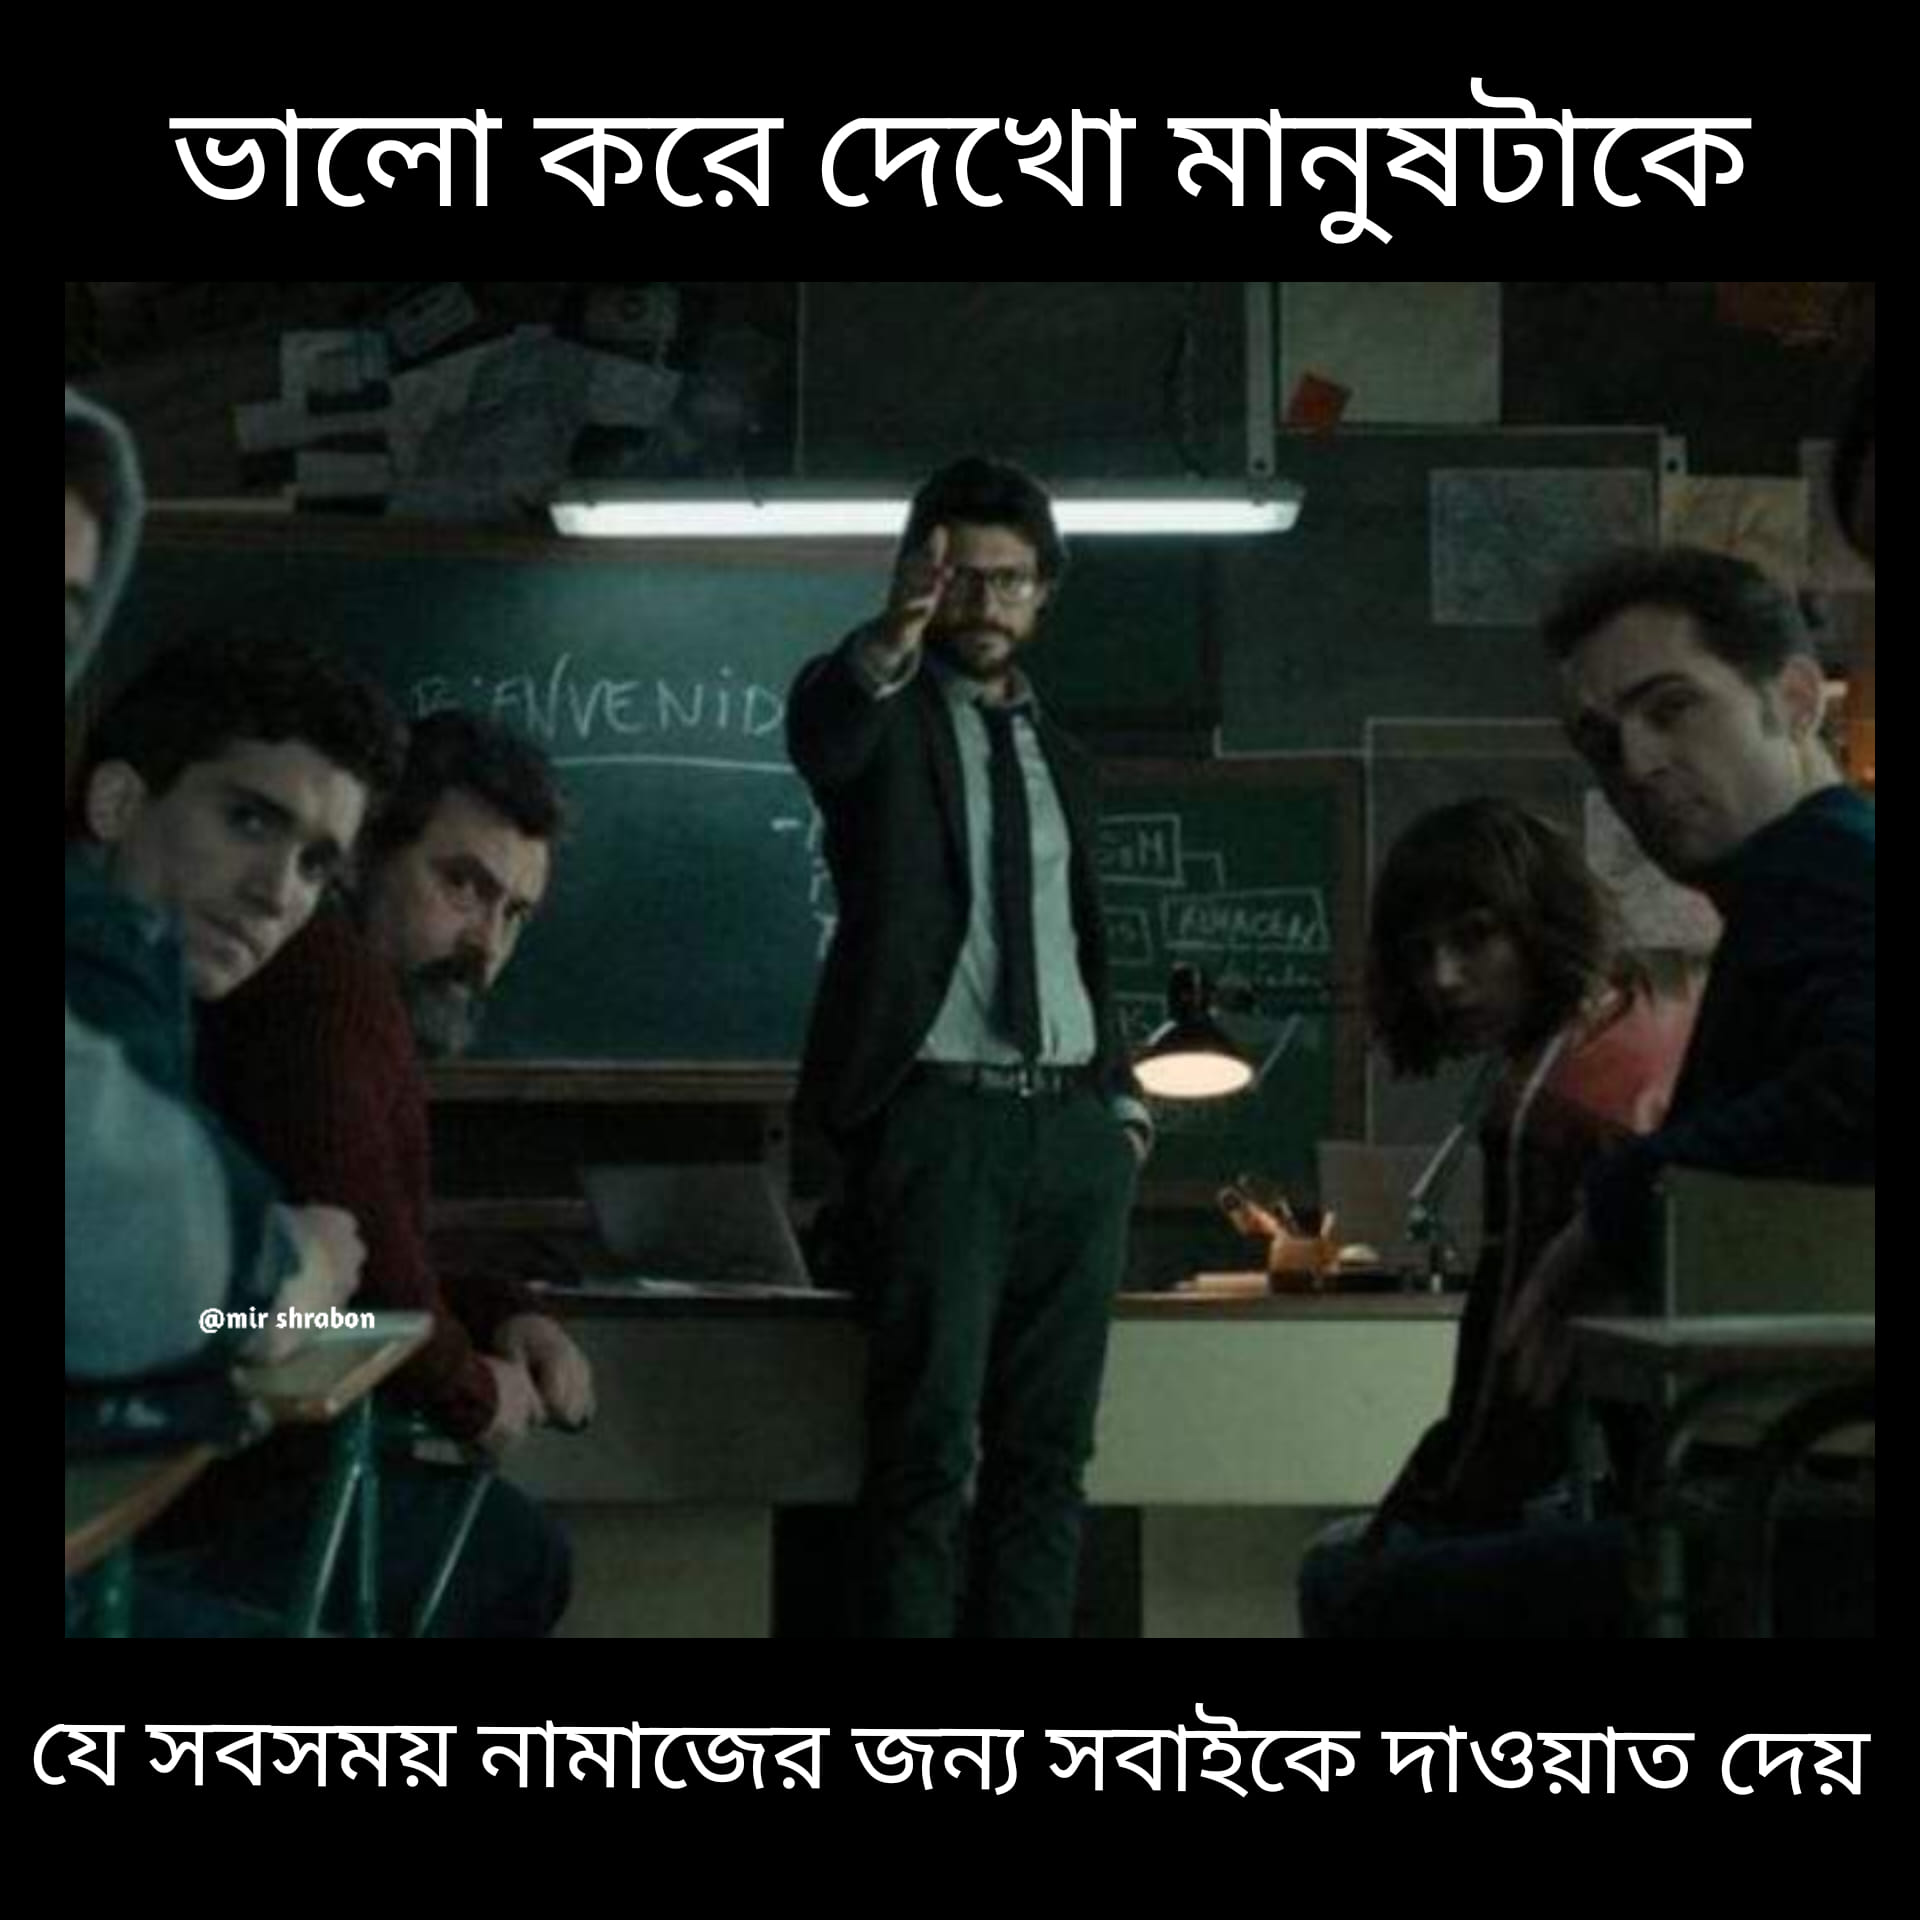
Text: ভালো করে দেখো মানুষটাকে যে সবসময় নামাজের জন্য সবাইকে দাওয়াত দেয়
Label: Non Hate